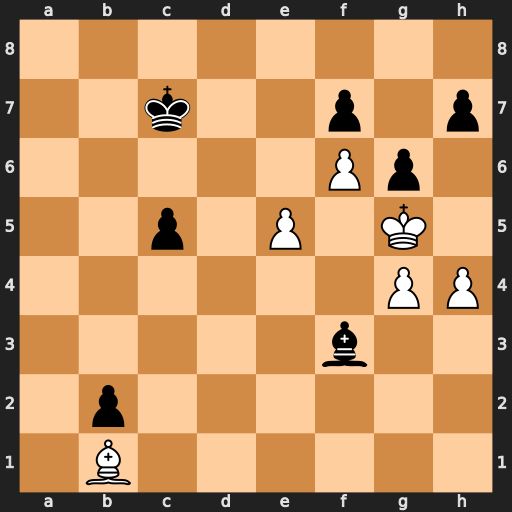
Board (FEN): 8/2k2p1p/5Pp1/2p1P1K1/6PP/5b2/1p6/1B6
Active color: w
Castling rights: -
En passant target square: -
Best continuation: e6 Bd5 e7